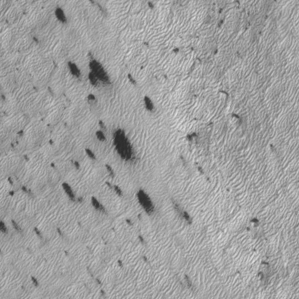
Label: frost